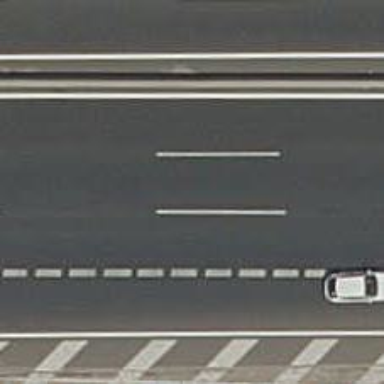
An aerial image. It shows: Motorway.